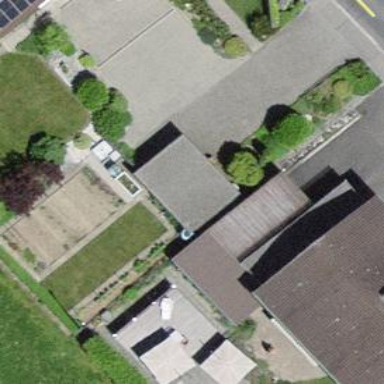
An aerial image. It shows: View of roof of building.